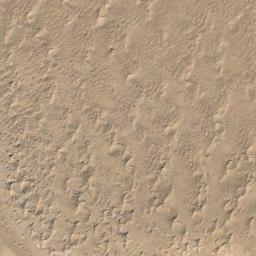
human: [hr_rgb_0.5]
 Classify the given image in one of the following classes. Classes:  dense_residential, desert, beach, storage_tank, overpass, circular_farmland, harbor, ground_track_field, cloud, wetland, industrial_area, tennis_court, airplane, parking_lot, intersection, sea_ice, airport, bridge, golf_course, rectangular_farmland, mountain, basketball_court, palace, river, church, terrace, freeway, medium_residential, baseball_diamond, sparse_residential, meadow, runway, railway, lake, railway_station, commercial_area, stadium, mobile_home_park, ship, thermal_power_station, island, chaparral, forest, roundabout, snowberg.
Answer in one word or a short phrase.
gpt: desert